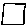
Label: square